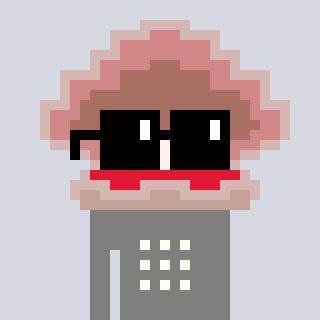
a pixel art character with square black sunglasses, a oyster-shaped head and a bluegrey-colored body on a cool background